Question: I want to get the number of columns until a value of 1 is found. The count should only include var3, var4, and var5. I have something like this:

'''
var1 var2 var3 var4 var5 var6
1 <PHONE> .5 .6 1 73891
2 75934 1 0 .1 60361
3 85 1 .1 .9 1
4 99283 0 1 .1 64123
'''
And I want the following:
'''
var1 var2 var3 var4 var5 var6 var7
1 <PHONE> .5 .6 1 73891 3
2 75934 1 0 .1 60361 1
3 85 1 .1 .9 1 1
4 99283 0 1 .1 64123 2
'''
This is the code, but:
1. I would like to avoid selecting the columns (I prefer to keep the complete data) and
2. the length function needs to change to get the desired output
'''
df <- data.frame(var1=c(1, 2, 3, 4),var2=c(<PHONE>, 75934, 85, 99283),
var3=c(.5, 1, 1, 0), var4=c(.6, 0, .1, 1),
var5=c(1, .1, .9, .1), var6=c(73891, 60361, 1, 64123))
#select columns that will be used to create the new variable
df2 <- df[,c("var3", "var4", "var5")]
#create new variable counting occurrences of value "1" in var3-var5.
df2$var7 <- apply(df2, 1, function(x) length(which(x==1)))
'''
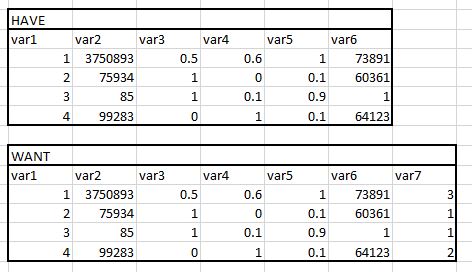
Answer: '''
df$var7 <- max.col(df[3:5] == 1, ties.method = 'first')
df
var1 var2 var3 var4 var5 var6 var7
1 <PHONE> 0.5 0.6 1.0 73891 3
2 2 75934 1.0 0.0 0.1 60361 1
3 3 85 1.0 0.1 0.9 1 1
4 4 99283 0.0 1.0 0.1 64123 2
'''
If you must use 'apply' then:
'''
df$var7 <- apply(df[3:5], 1, function(x)which(x==1)[1])
'''